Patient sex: F
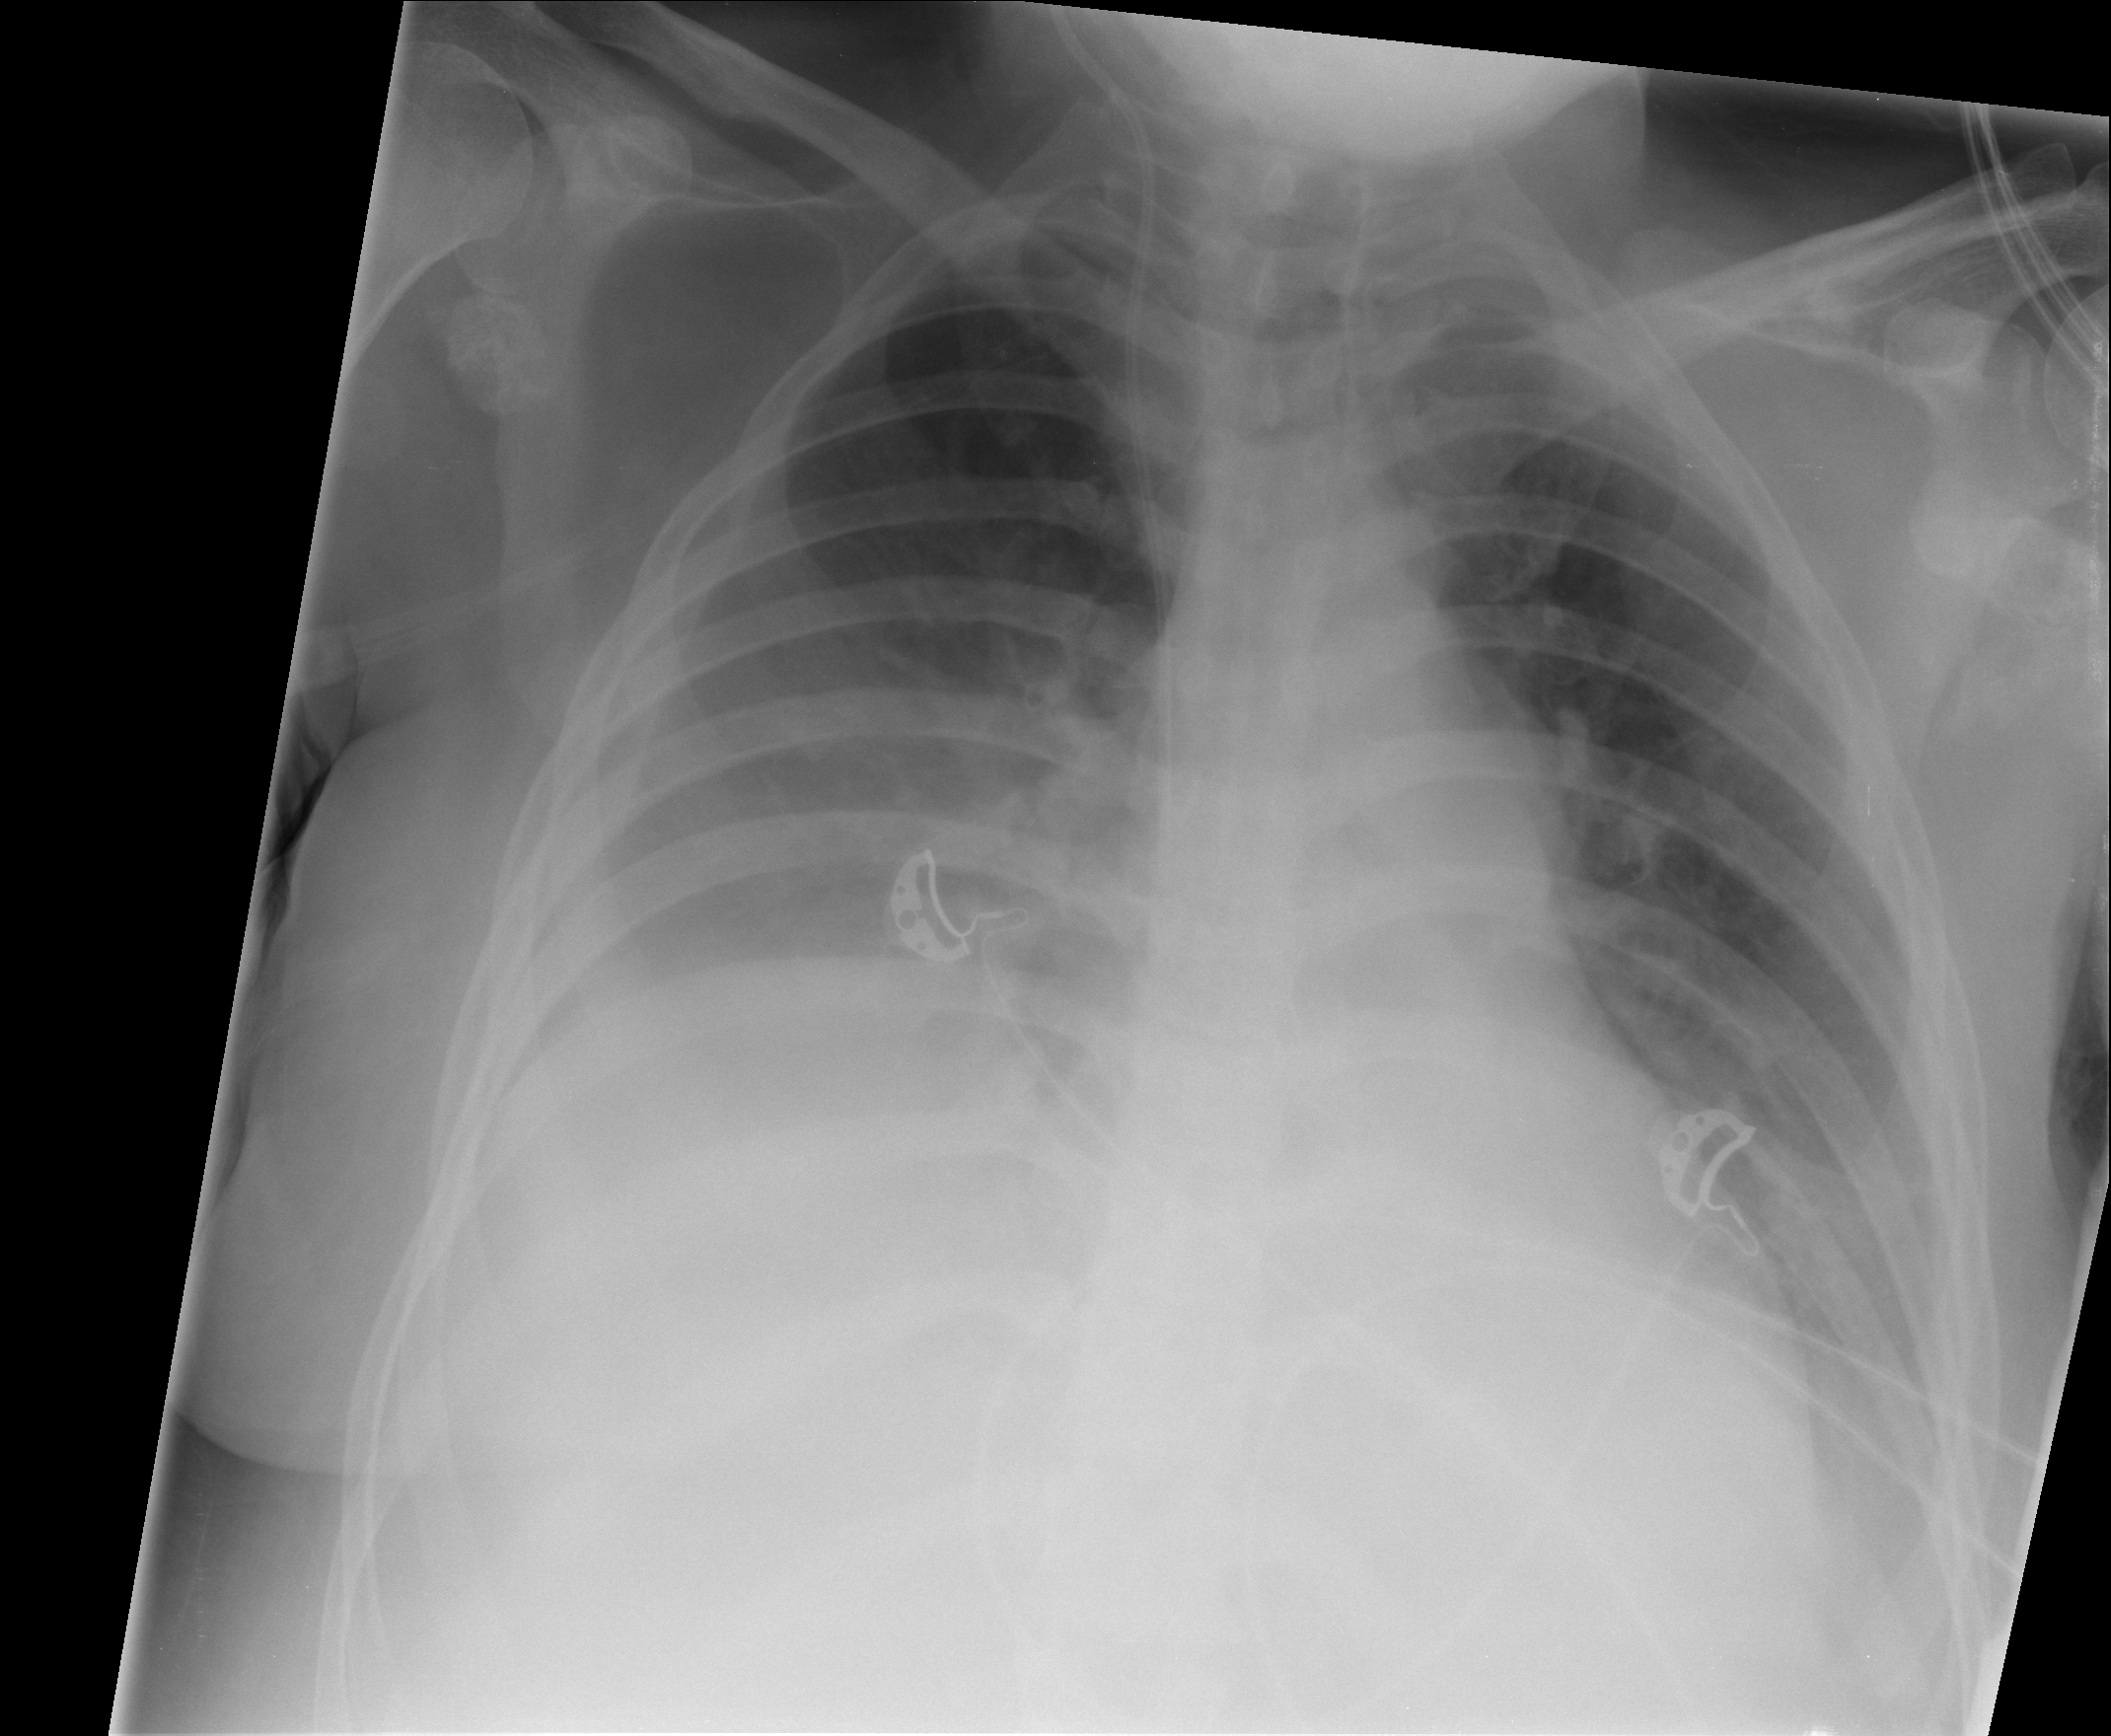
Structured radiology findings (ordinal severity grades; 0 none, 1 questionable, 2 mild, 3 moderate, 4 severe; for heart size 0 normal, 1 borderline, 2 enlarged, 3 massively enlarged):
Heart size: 0
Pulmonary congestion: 0
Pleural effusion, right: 2
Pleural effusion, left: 1
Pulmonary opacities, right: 0
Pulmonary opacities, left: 0
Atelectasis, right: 2
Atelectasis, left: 0